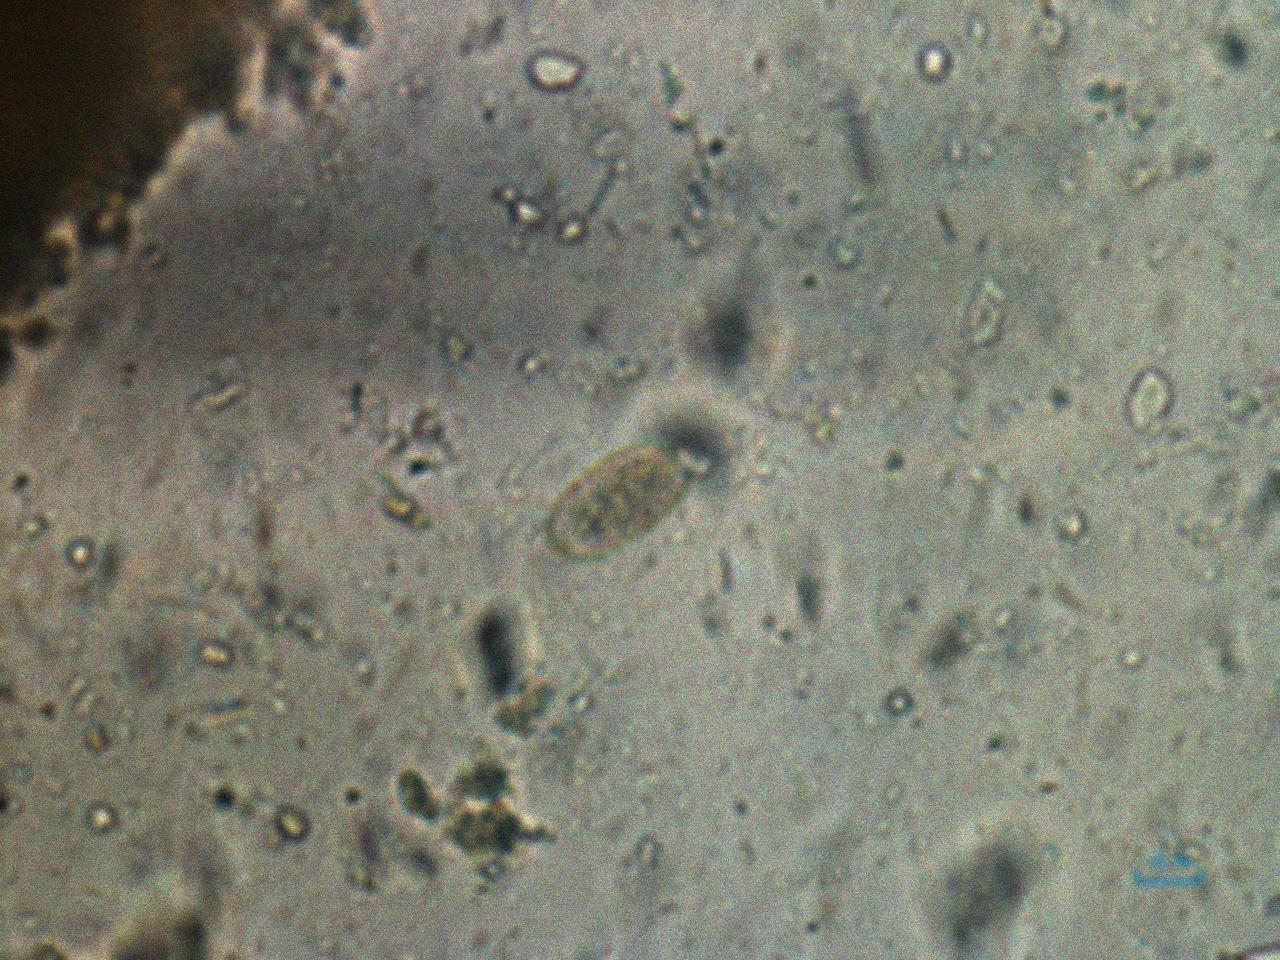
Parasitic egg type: Capillaria philippinensis